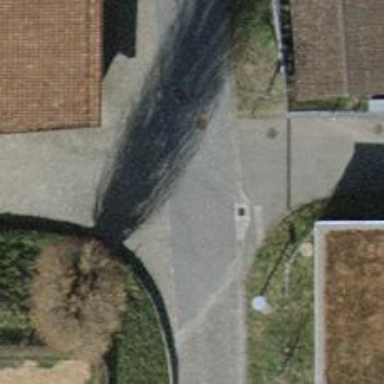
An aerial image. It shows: Service road with sett surface.